Interaction volume radius: 5 \u00c5
Interaction volume height: 10 \u00c5
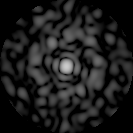
Disorder parameter: 0.8907